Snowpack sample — Snodgrass Mountain, Crested Butte, Colorado (2/4/25, 12:06 PM MST)
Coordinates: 38.923, -106.968
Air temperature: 35 °F
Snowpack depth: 80 cm
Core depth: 60 cm
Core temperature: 32 °F
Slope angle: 14°, slope face: 78°
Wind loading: low
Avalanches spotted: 0
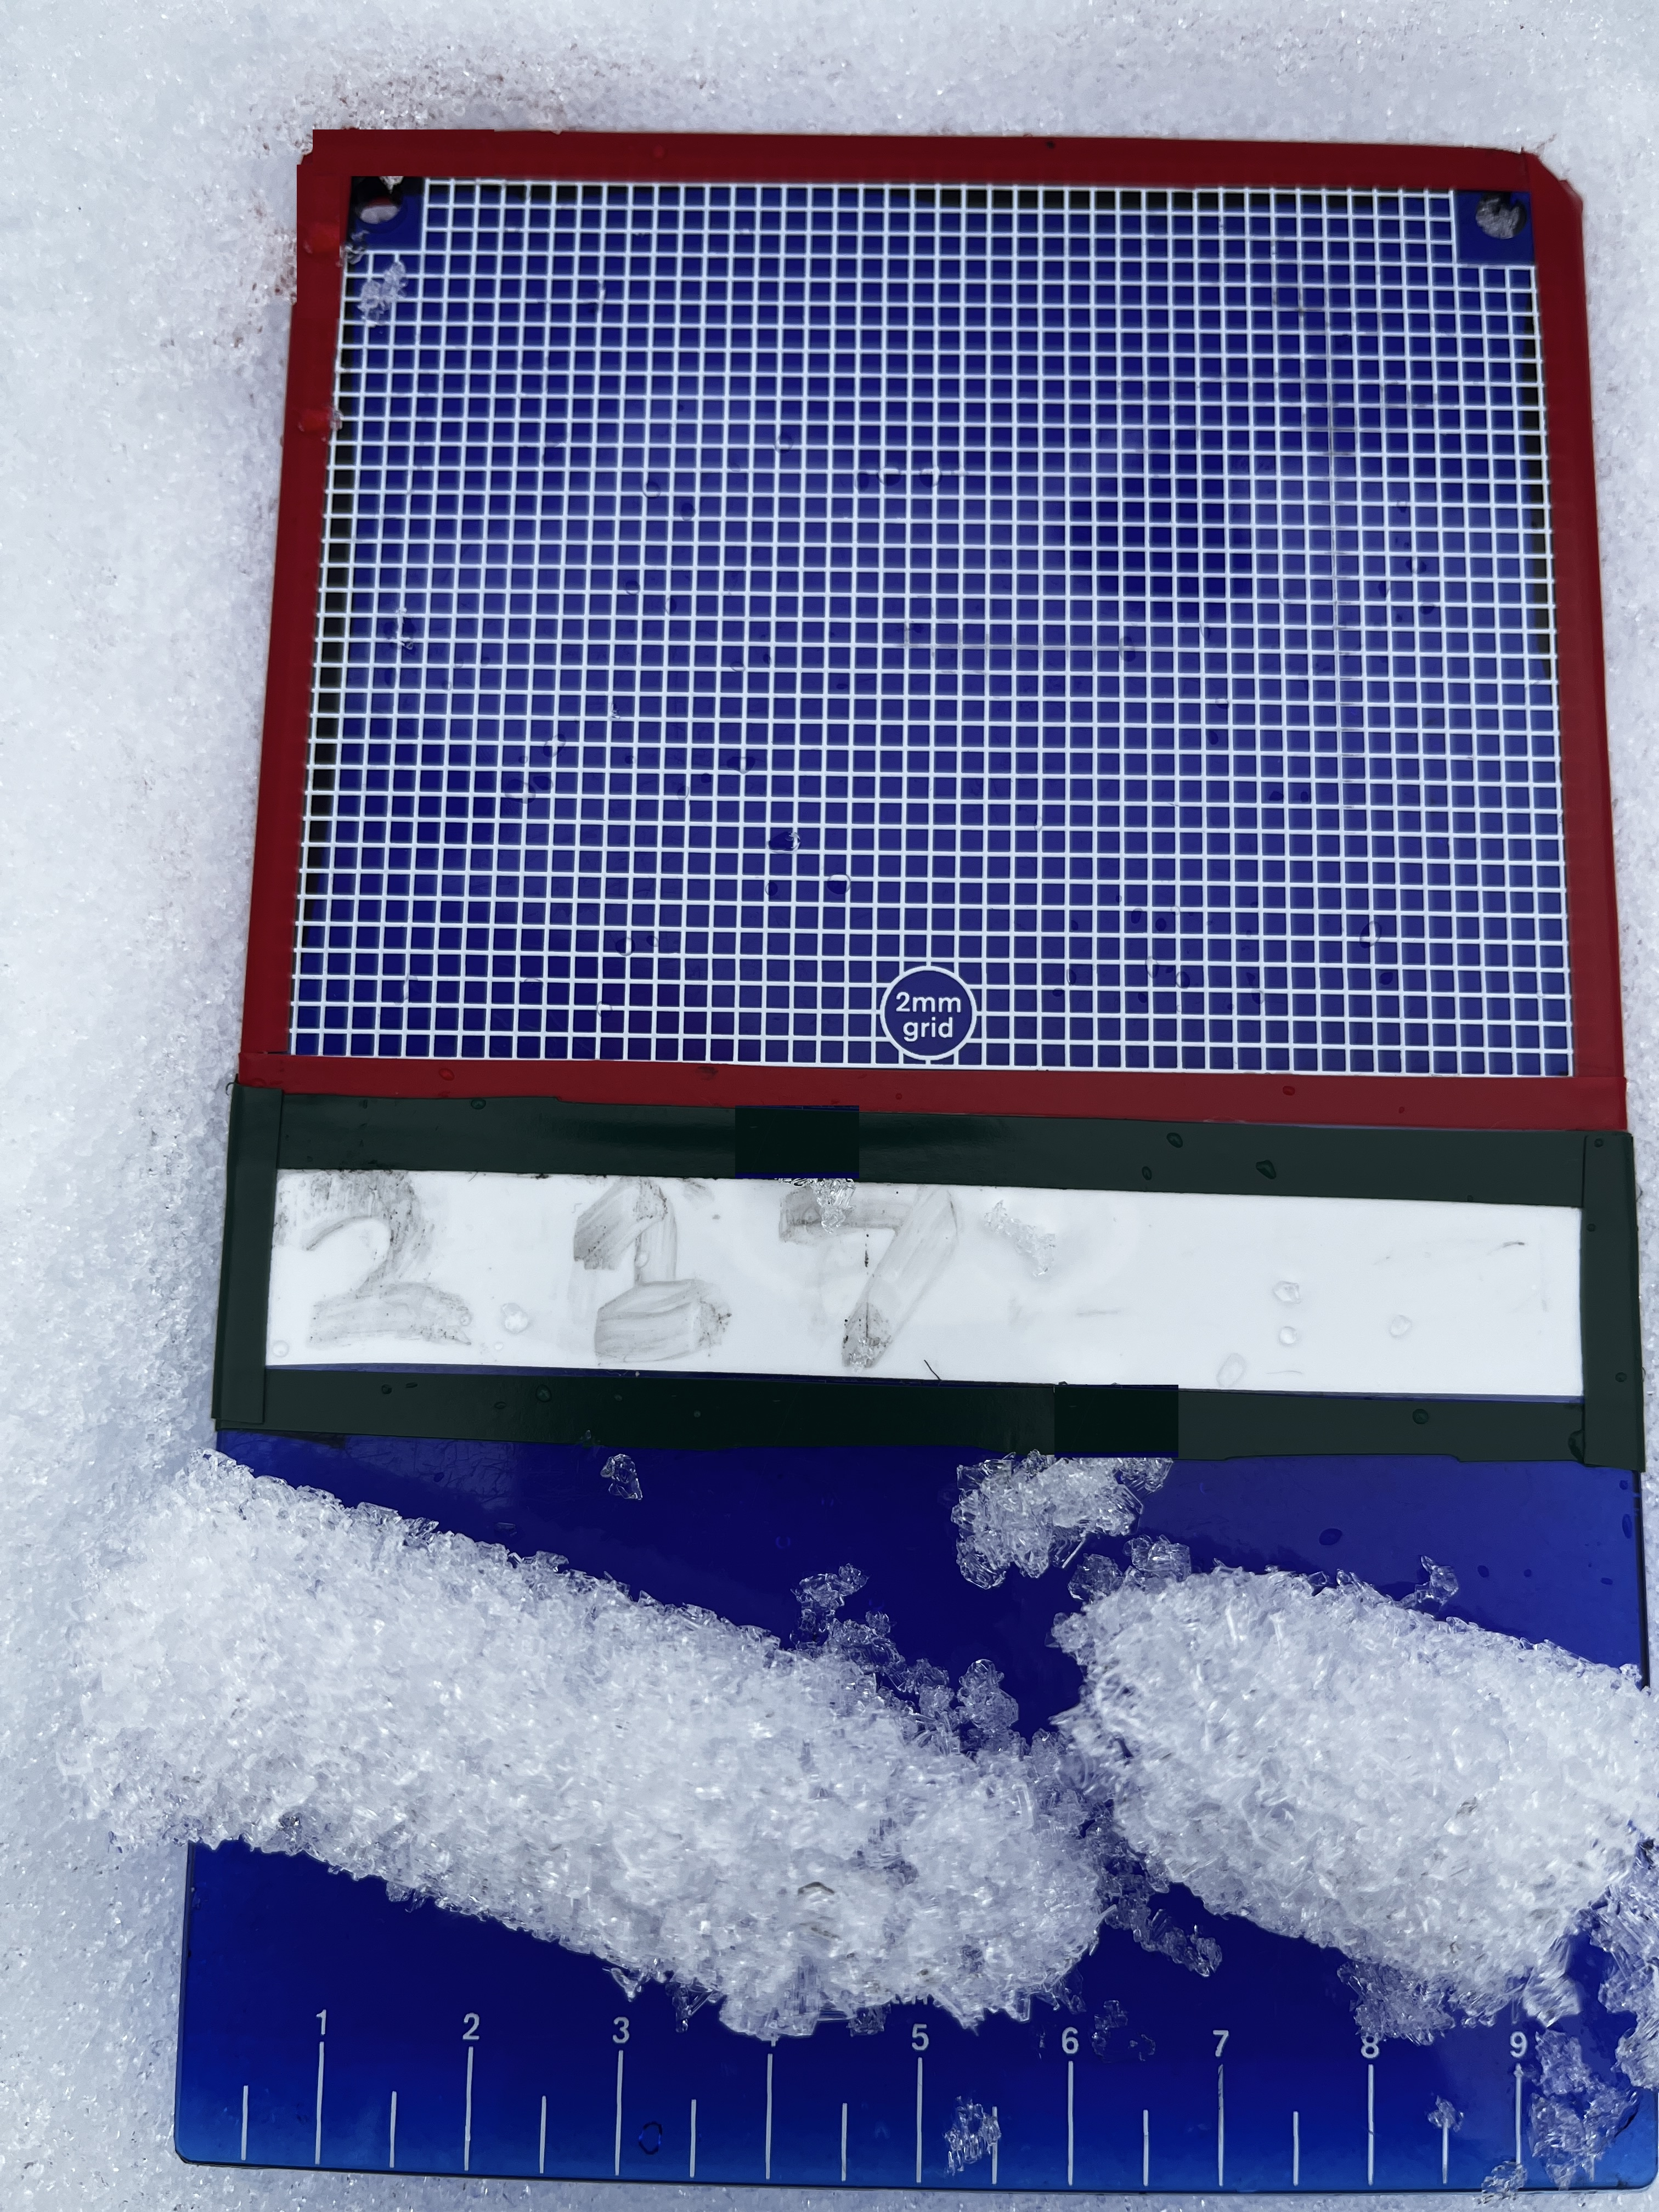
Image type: crystal_card
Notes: No avalanches nearby, unusually warm weather for the last month reported by residents, Collected 25 yards from treeline